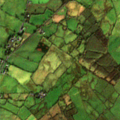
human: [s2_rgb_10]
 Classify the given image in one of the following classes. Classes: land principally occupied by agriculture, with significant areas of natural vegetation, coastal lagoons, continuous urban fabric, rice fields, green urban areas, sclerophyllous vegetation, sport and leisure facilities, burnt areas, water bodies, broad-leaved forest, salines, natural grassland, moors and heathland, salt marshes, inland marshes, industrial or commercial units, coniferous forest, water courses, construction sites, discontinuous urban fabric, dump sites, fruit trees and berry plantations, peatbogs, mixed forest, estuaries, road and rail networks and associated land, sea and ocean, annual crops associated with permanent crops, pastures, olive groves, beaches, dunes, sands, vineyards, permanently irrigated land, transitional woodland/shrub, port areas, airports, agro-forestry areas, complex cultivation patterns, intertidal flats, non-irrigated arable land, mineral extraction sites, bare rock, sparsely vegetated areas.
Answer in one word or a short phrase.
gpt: pastures